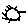
Label: sun